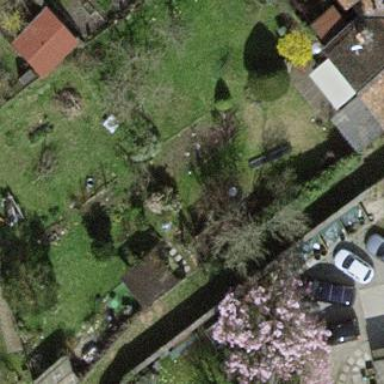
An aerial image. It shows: Garden enclosed by fence.